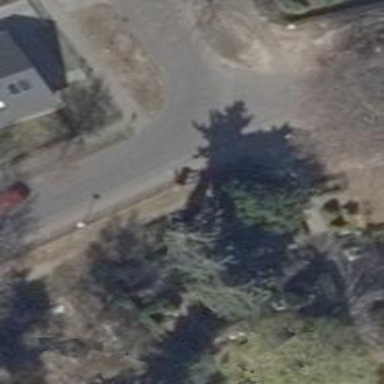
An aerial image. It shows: Residential road with asphalt surface. There are separate sidewalks on both sides.